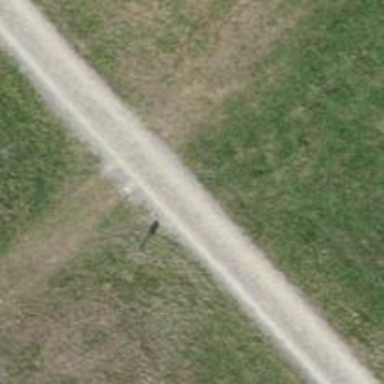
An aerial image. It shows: Grass track road with grade 5 tracktype.